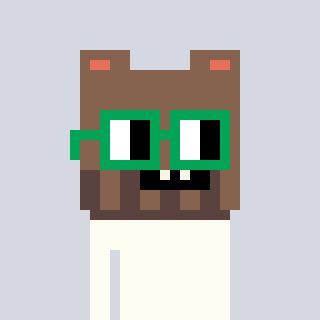
a pixel art character with square green glasses, a bear-shaped head and a computerblue-colored body on a cool background